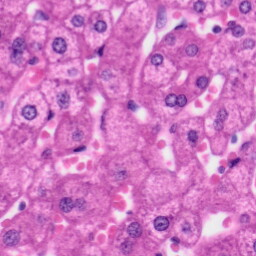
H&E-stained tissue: Liver